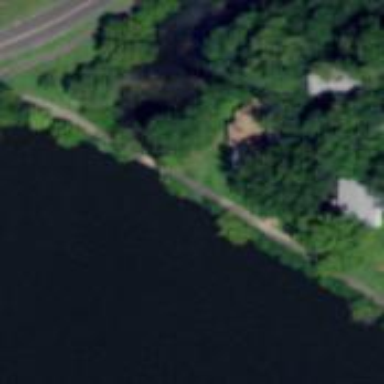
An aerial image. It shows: Footway on bridge with asphalt surface. The cycleway is shared.